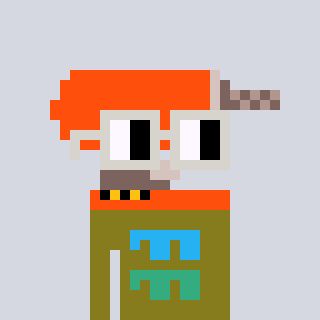
a pixel art character with square light gray glasses, a drill-shaped head and a gunk-colored body on a cool background